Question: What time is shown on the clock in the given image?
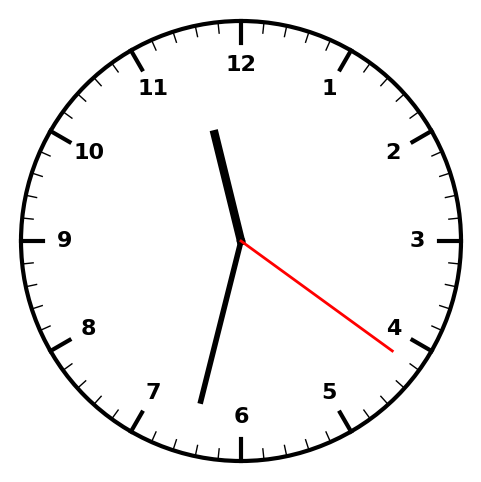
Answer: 11:32:21